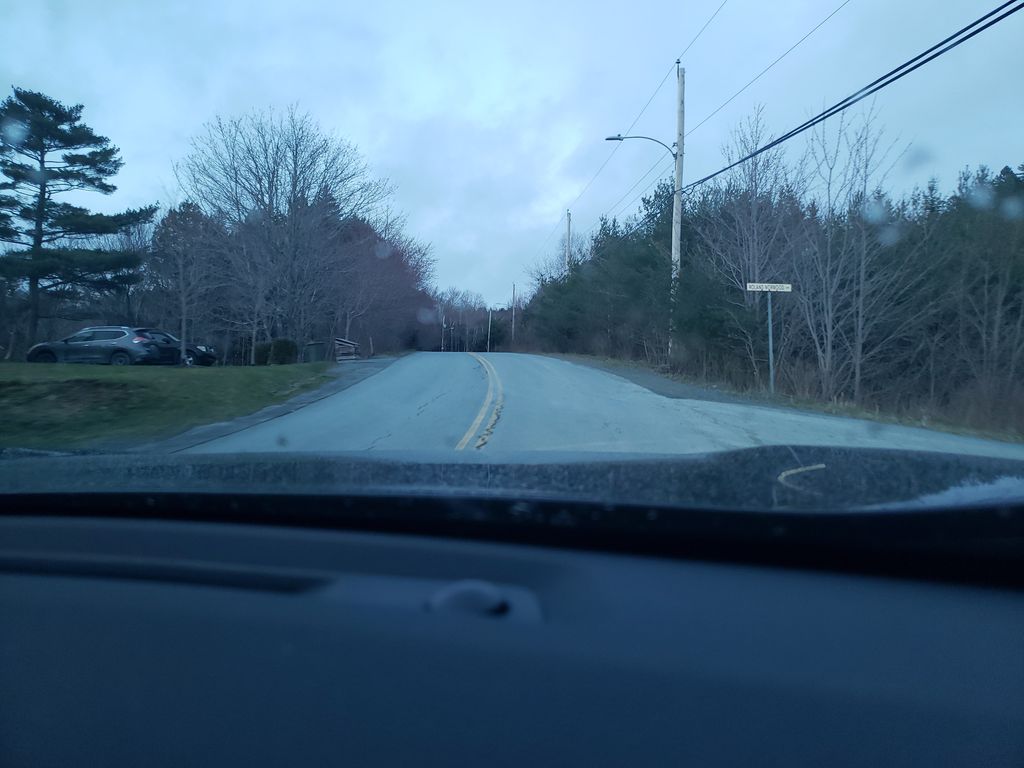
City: halifax